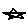
Label: star